Question: So I want to load a PNG image using SOIL, like this:
'''
unsigned char* image = SOIL_load_image("image.png", &width, &height, 0, SOIL_LOAD_AUTO);
glTexImage2D(GL_TEXTURE_2D, 0, GL_RGB, width, height, 0, GL_RGB, GL_UNSIGNED_BYTE, image);
glGenerateMipmap(GL_TEXTURE_2D);
SOIL_free_image_data(image);
glBindTexture(GL_TEXTURE_2D, 0);
'''
When I use a JPEG image everything is loaded and rendered as I expect... but when I try to load a PNG image, I get the following result:

Any one knows what could be wrong in here?!
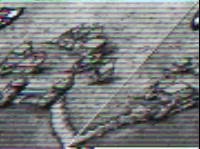
Answer: WorldSEnder was right :) It was indeed a RBGA image.
I missed the:
'''
glTexImage2D(GL_TEXTURE_2D, 0, GL_RGBA, width, height, 0, GL_RGBA, GL_UNSIGNED_BYTE, image);
'''
Thanks!